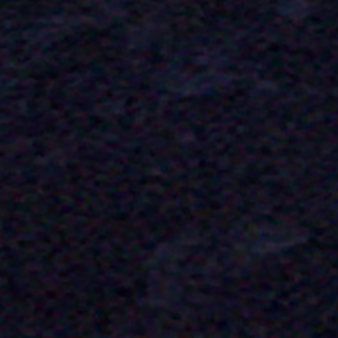
Label: other